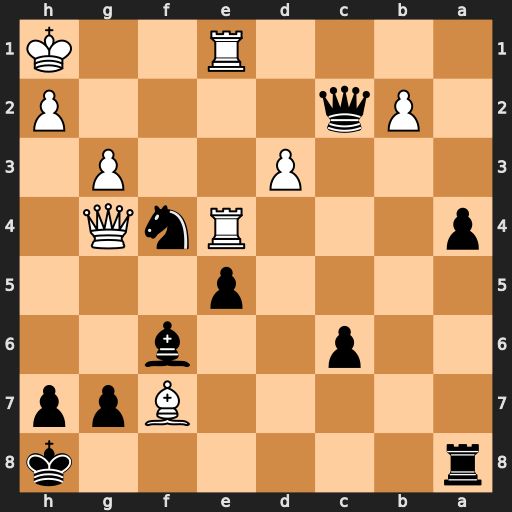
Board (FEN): r6k/5Bpp/2p2b2/4p3/p3RnQ1/3P2P1/1Pq4P/4R2K
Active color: b
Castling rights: -
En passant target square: -
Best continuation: Qg2#